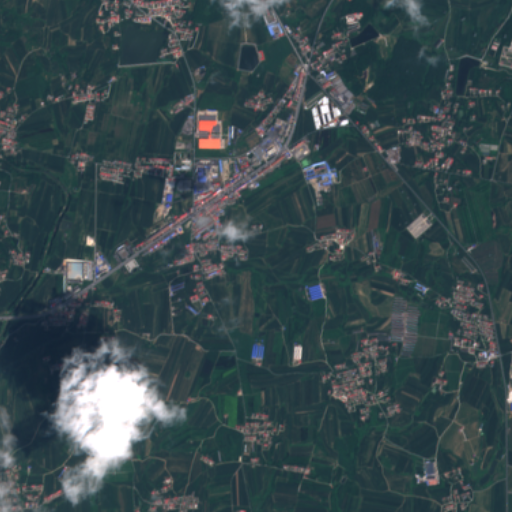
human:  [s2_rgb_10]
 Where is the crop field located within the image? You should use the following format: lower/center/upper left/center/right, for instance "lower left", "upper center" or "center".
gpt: The crop field is located in the upper right of the image.
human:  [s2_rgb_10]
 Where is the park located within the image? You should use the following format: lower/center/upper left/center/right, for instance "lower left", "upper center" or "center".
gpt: The park is located in the center left of the image.
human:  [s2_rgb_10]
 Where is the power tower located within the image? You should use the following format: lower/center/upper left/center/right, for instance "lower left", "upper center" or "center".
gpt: There is no power tower in the image.